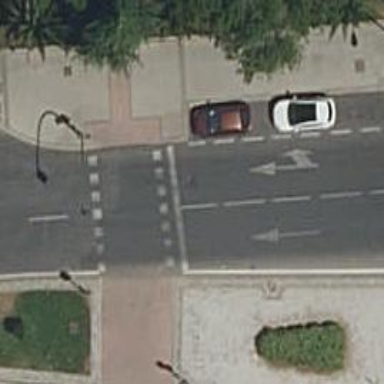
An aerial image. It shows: Road with traffic signals.